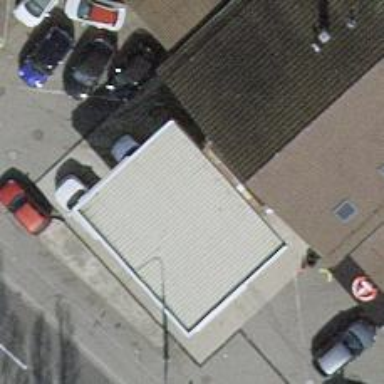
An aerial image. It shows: Fuel station.